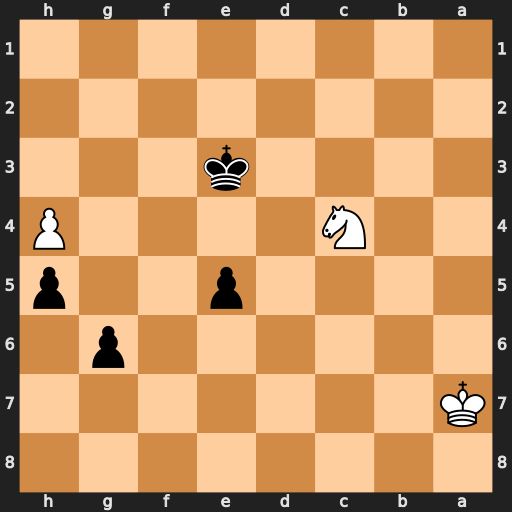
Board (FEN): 8/K7/6p1/4p2p/2N4P/4k3/8/8
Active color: b
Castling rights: -
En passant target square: -
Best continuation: Kd4 Na5 Kd5 Kb6 e4 Nb3 e3